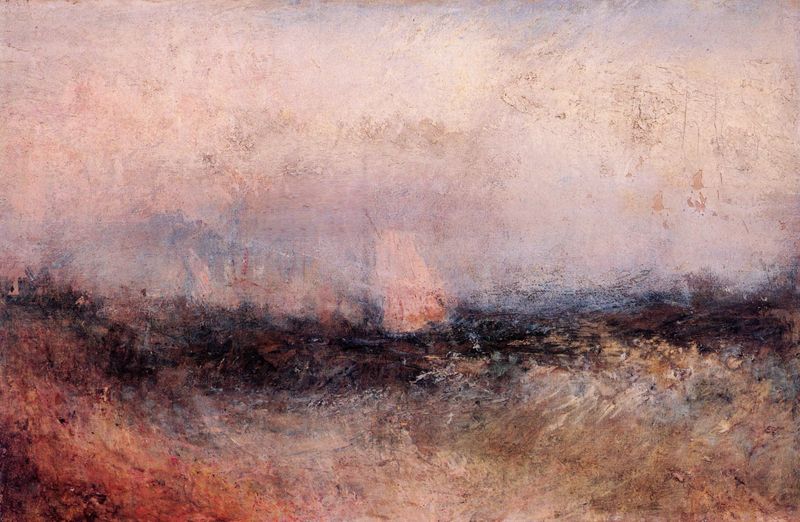
Titel: Die Nore: Wind und Wasser
Künstler: William Turner
Standort: Yale
Institution: Yale Center for British Art, Paul Mellon Collection
Schlagwörter: berg, blau, dunkel, feuer, gemälde, himmel, meer, schatten, wasser, weiß, wolken, impressionismus, landschaft, ocker, see, braun, bunt, grau, hell, hintergrund, licht, orange, schwarz, haus, rot, wiese, wolke, beige, expressionismus, malerei, bild, öl, horizont, sonnenaufgang, gewässer, sonne, rosa, boot, boote, bewegt, hellblau, gischt, küste, schiff, schiffe, segel, segelboot, wellen, segelschiff, abstrakt, farben, dunst, farbe, lila, nebel, sonnenuntergang, violett, aufgewühlt, brandung, krieg, seestück, sturm, turner, untergang, wetter, wild, wogen, dunkelblau, monet, stimmung, abendstimmung, impression, unscharf, abstrahiert, außen, linie, wasseroberfläche, leinwand, kunst, wärme, verschwommen, verwischt, atmosphäre, orage, ocre, william, exprssionismus, rosafarben, seebild, rose, mer, william turner, wolkenband, farbne, auf see, bewet, hogworth